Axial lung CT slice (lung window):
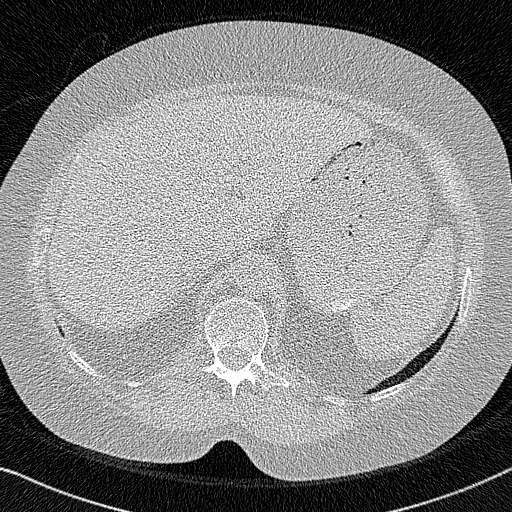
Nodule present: no